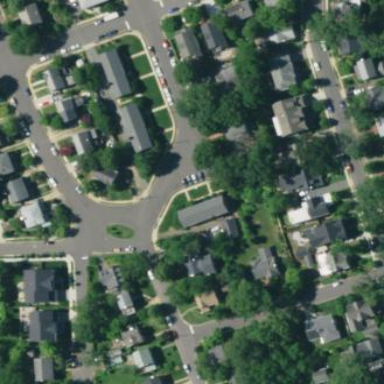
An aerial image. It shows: Sidewalk.